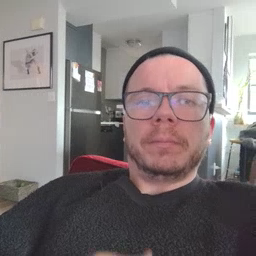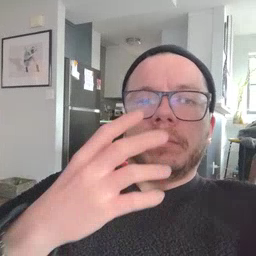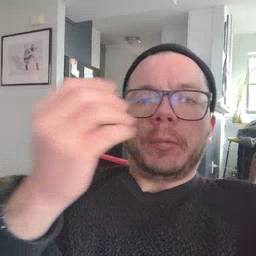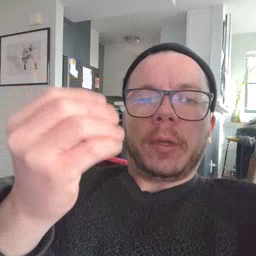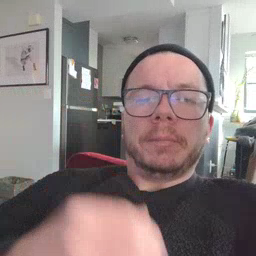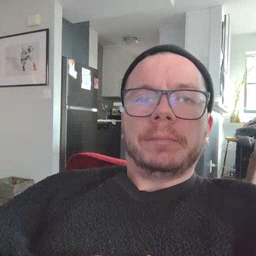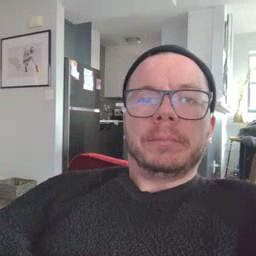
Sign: outside